Interaction volume radius: 5 \u00c5
Interaction volume height: 35 \u00c5
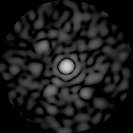
Disorder parameter: 0.8418